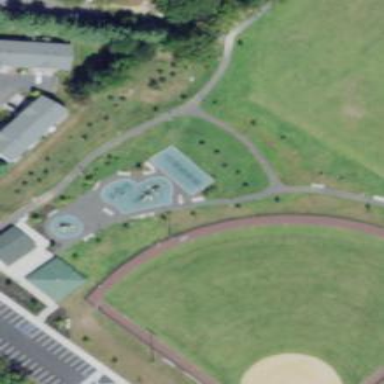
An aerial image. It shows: Playground area for leisure activities on the land.